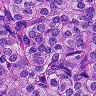
Metastatic tissue present: yes